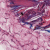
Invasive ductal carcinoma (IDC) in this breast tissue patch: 0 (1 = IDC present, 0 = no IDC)